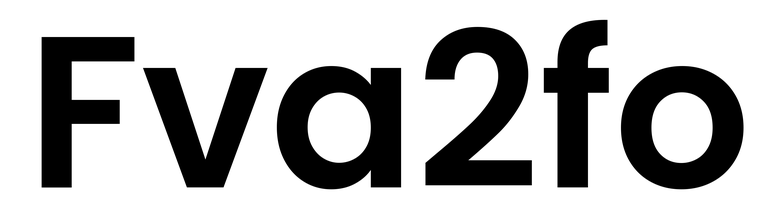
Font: Poppins-SemiBold